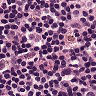
Metastatic tissue present: no